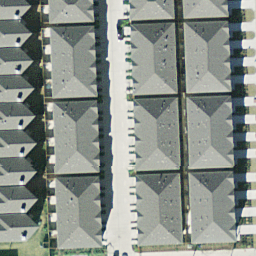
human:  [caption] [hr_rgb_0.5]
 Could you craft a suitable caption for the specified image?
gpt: It is a dense residential area with many houses arranged in lines .

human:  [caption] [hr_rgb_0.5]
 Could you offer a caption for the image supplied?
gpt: Lots of houses arranged in lines with some roads fo through them .

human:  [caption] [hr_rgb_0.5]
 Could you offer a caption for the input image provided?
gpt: This is a dense residential area .

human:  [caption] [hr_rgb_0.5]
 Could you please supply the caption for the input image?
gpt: There are lots of houses arranged in lines .

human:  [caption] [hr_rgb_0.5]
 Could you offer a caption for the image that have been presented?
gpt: There are some houses arranged in lines in the dense residential area .